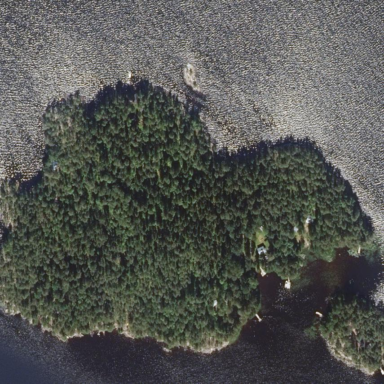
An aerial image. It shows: Islet covered with woodland.